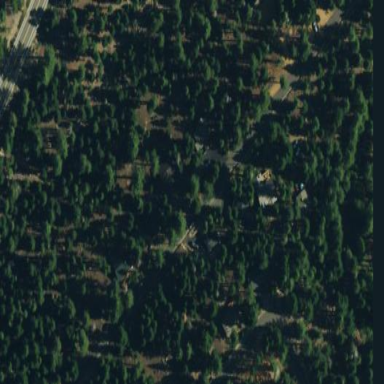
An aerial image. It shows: Evergreen needle-leaved woodland.